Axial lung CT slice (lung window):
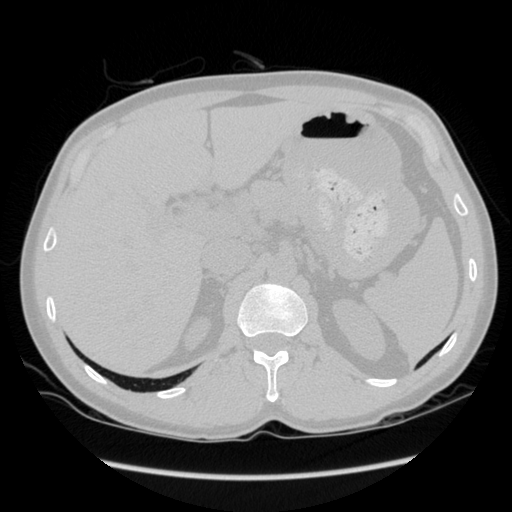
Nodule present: no